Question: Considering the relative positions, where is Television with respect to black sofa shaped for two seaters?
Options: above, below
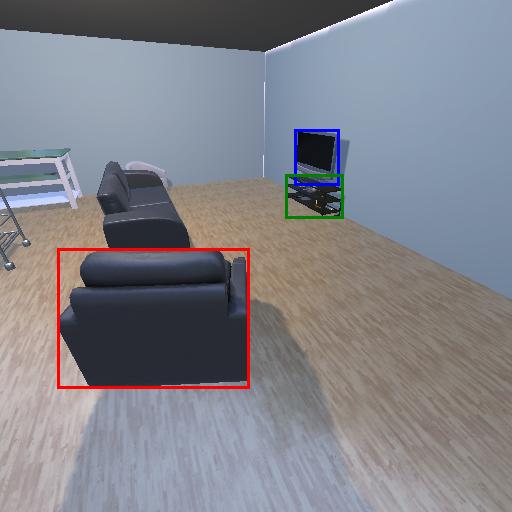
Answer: above